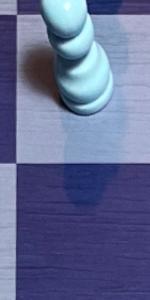
Label: Empty